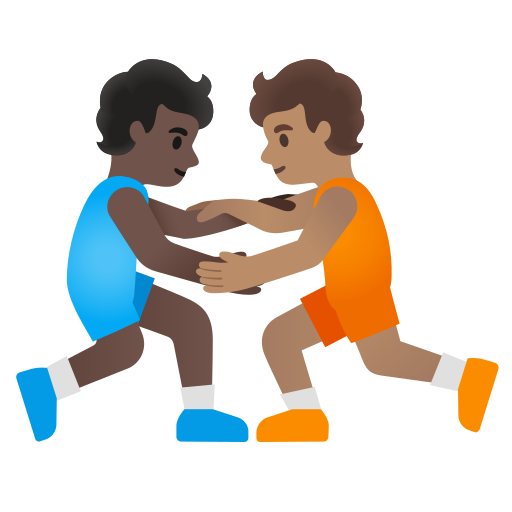
Emoji: 🧑🏿‍🫯‍🧑🏽